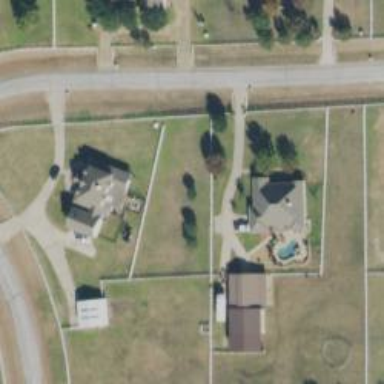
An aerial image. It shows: Driveway.